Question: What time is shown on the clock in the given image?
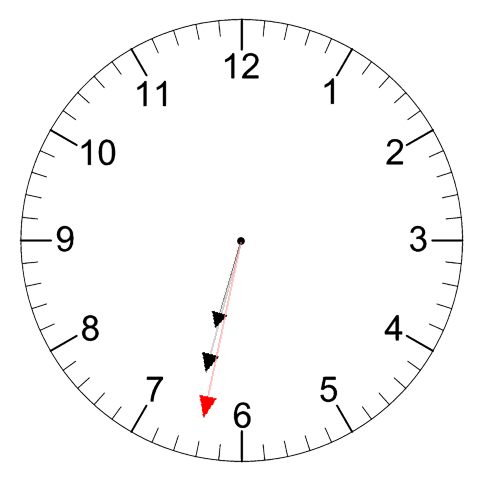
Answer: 06:32:32